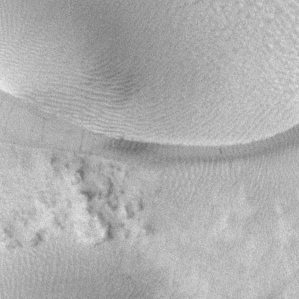
Label: frost